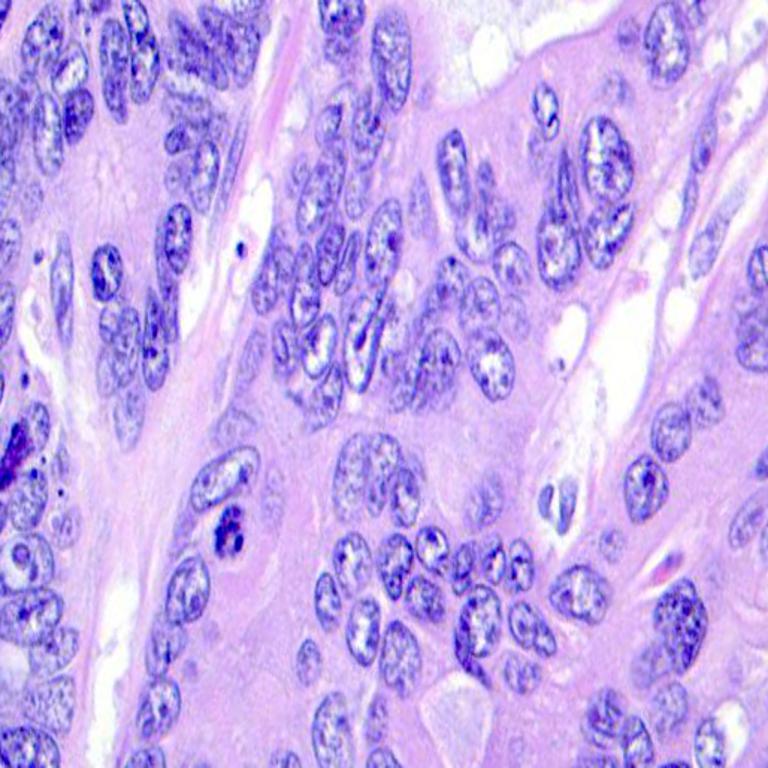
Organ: colon
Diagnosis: adenocarcinomas